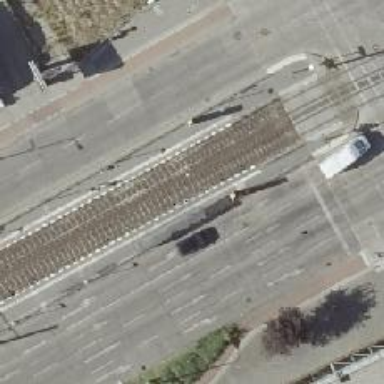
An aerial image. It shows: Tram stop position for public transport.